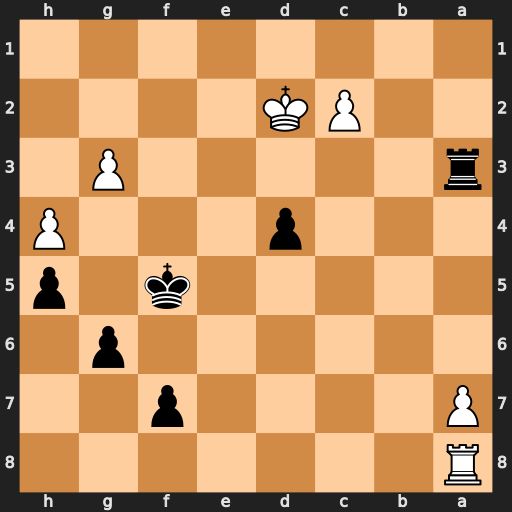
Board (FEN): R7/P4p2/6p1/5k1p/3p3P/r5P1/2PK4/8
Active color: b
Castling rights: -
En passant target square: -
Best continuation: Kg4 Rd8 Rxa7